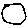
Label: circle